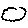
Label: cloud